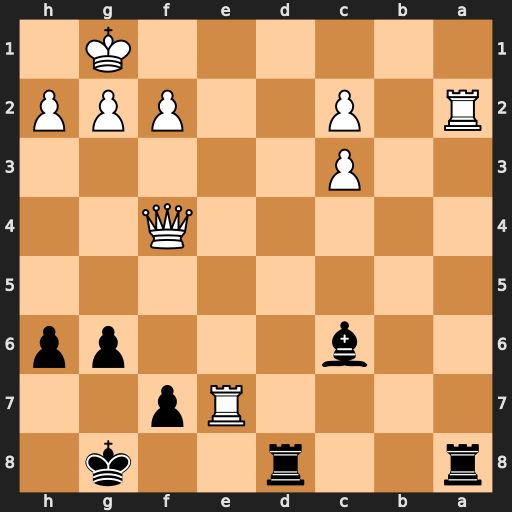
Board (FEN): r2r2k1/4Rp2/2b3pp/8/5Q2/2P5/R1P2PPP/6K1
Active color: b
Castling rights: -
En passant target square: -
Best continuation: Rd1+ Re1 Rxe1#